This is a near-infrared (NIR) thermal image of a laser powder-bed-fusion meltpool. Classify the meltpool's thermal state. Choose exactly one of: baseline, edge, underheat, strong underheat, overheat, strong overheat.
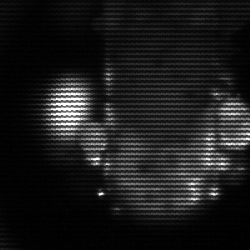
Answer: strong underheat